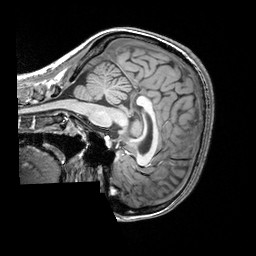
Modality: T1w
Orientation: sagittal
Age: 25
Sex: female
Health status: healthy
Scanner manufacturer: siemens
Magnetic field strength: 3 T
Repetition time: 2.3 s
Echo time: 0.00303 s